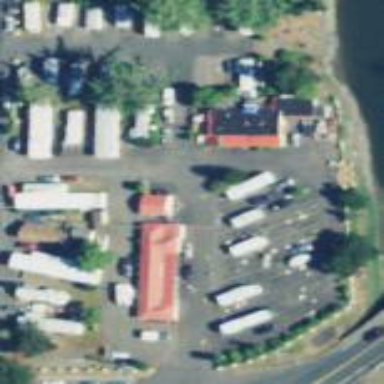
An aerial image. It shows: Caravan site for tourism.